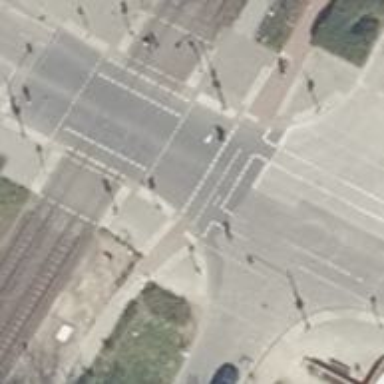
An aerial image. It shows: Tram level crossing with traffic signals.